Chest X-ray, AP view. Patient: 21 years old, sex M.
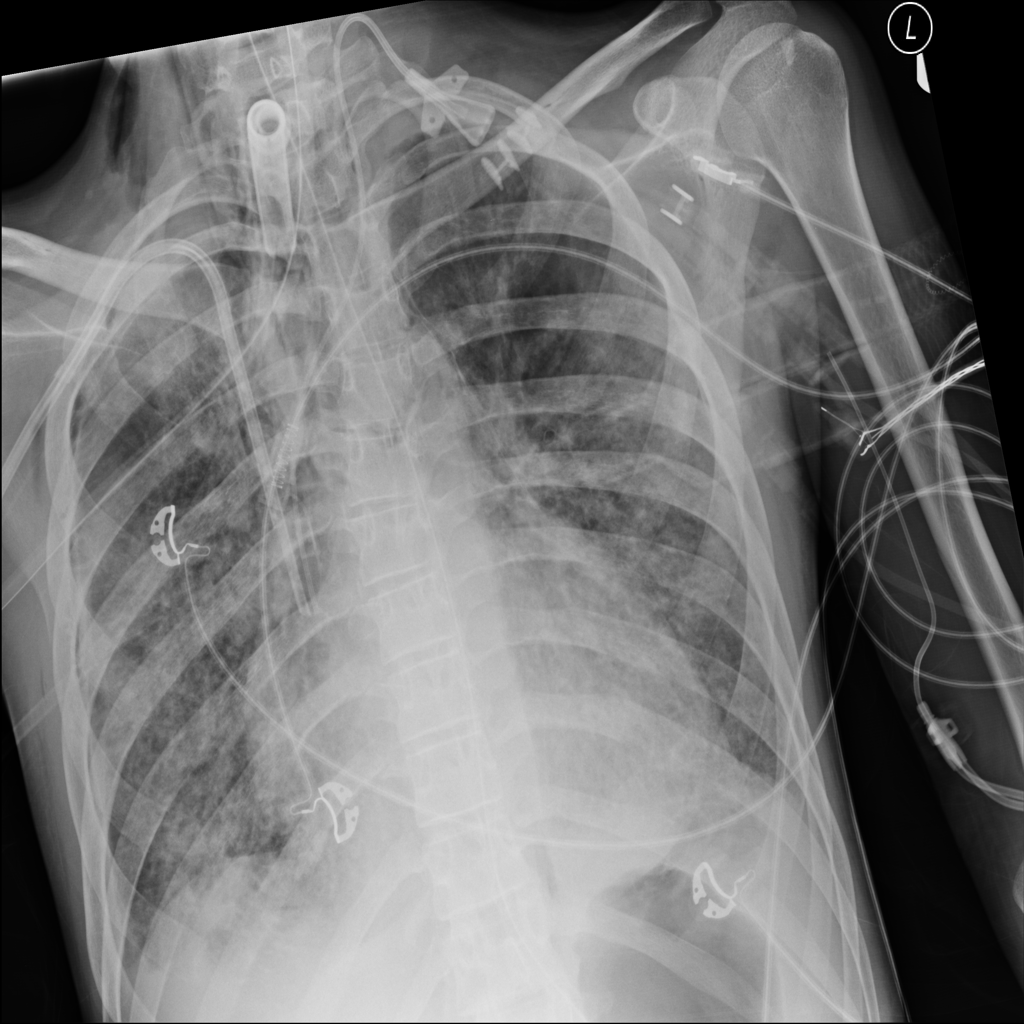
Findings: Pneumothorax